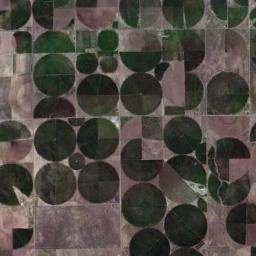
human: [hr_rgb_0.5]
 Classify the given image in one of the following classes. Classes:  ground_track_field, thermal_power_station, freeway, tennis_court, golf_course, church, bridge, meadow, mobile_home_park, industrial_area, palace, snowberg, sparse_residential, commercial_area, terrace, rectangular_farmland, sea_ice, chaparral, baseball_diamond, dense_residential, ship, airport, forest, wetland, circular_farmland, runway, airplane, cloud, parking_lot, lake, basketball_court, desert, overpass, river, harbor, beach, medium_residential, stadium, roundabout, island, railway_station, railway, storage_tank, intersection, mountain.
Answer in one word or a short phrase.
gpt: circular_farmland